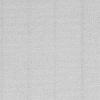
Atmospheric dust classification: dusty